Interaction volume radius: 10 \u00c5
Interaction volume height: 30 \u00c5
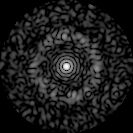
Disorder parameter: 0.8444